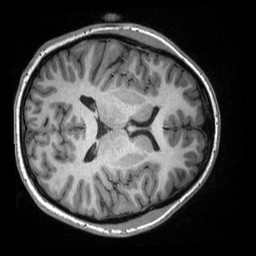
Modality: T1w
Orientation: axial
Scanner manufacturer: siemens
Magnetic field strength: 3 T
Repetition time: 2.3 s
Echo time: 0.00308 s